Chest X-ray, AP view. Patient: 58 years old, sex M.
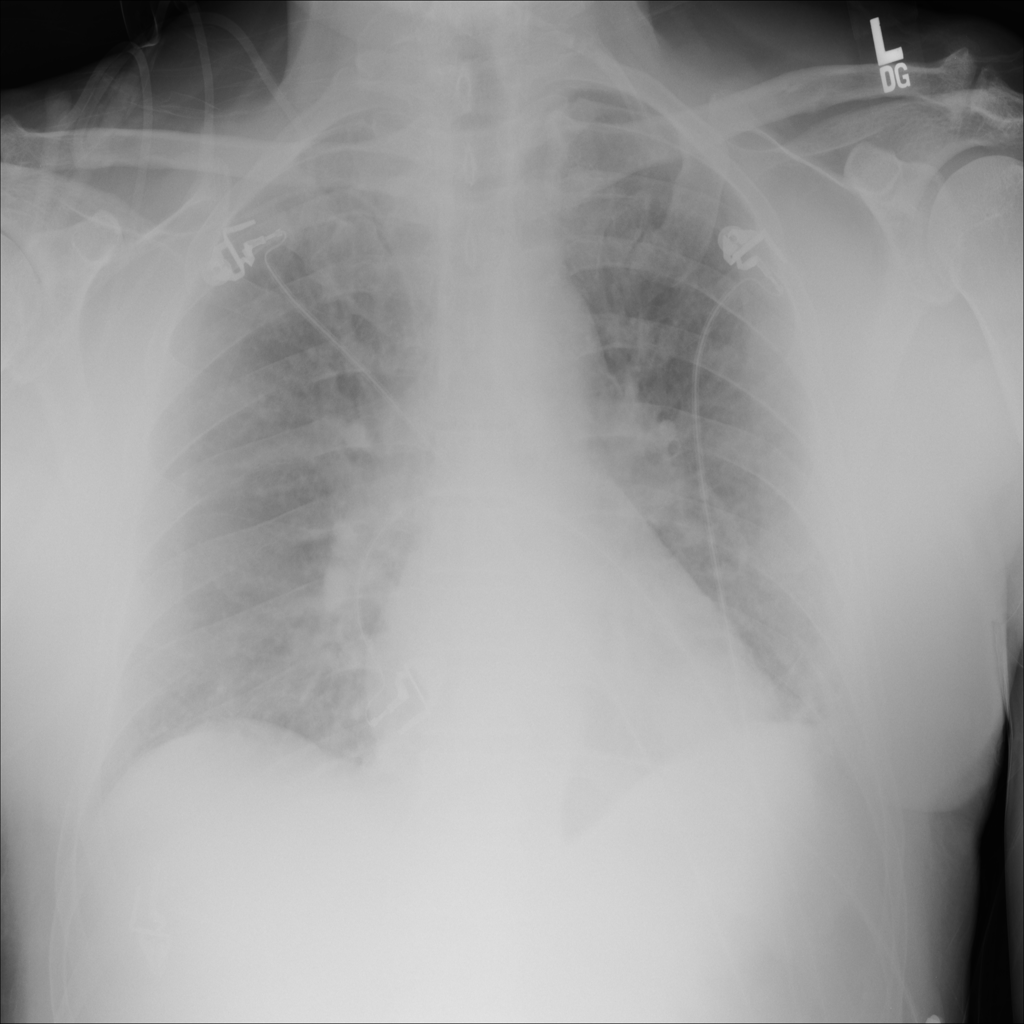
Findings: Mass